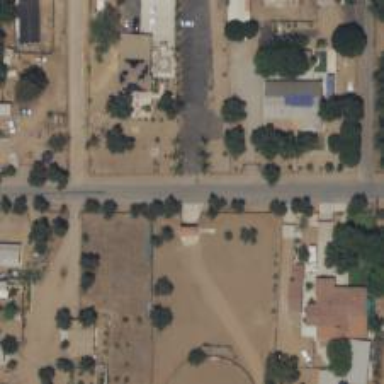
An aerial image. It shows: Residential road.